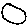
Label: moon